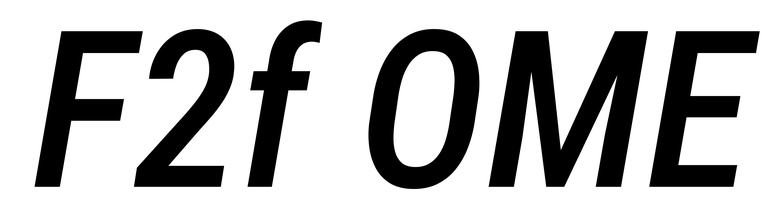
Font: Roboto-Italic_Condensed_Medium_Italic